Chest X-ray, AP view. Patient: 46 years old, sex M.
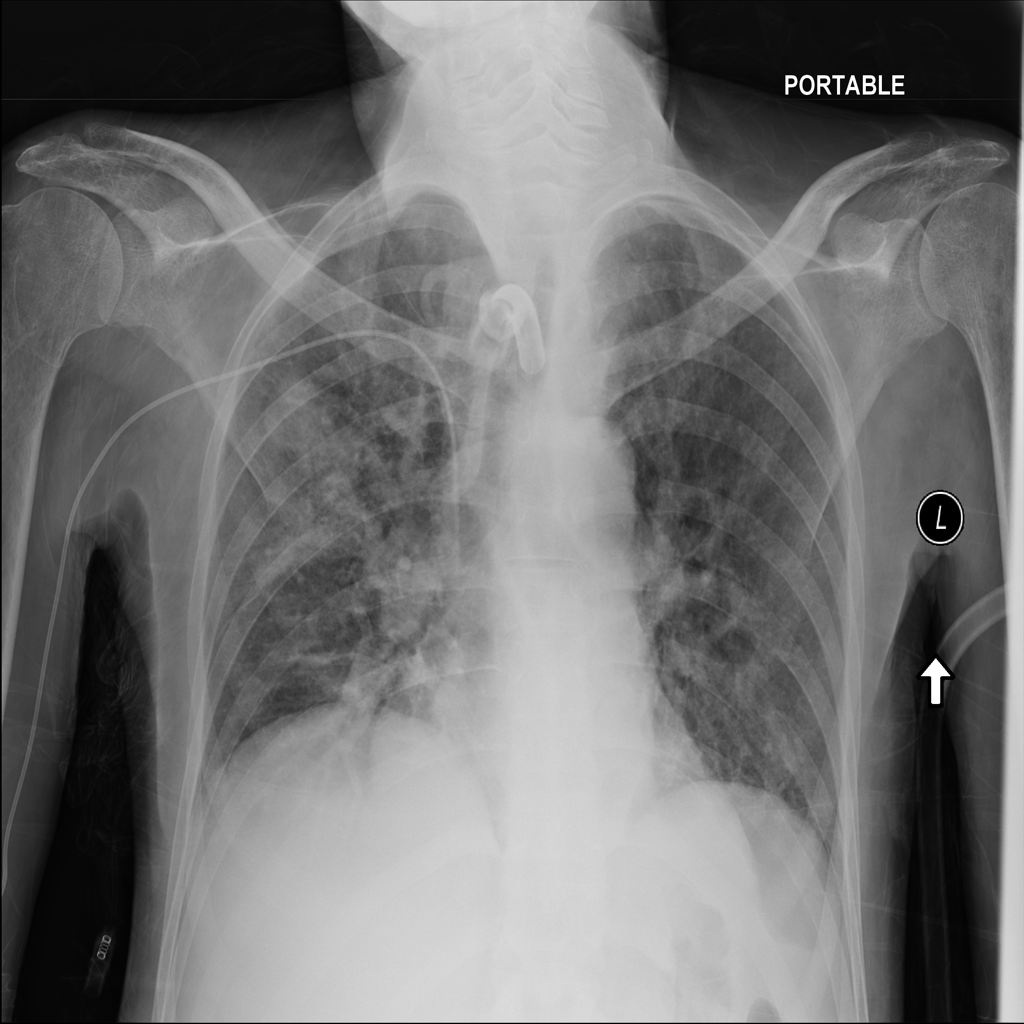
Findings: Consolidation, Infiltration